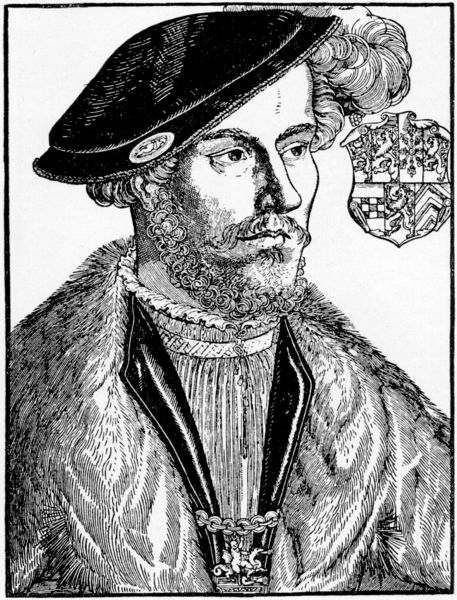
Titel: Bildnis von Herzog Wilhelm von Julich-Cleve-Berg
Künstler: Hans Brosamer
Institution: (Seriendruck)
Schlagwörter: feder, mann, weiß, grau, haar, hut, mund, nase, profil, schmuck, schwarz, zeichnung, blick, haube, alt, bart, hemd, jung, kappe, mütze, schnurrbart, augen, bluse, falten, federn, gesicht, hermelin, kragen, pelz, vollbart, bildnis, gilde, halskrause, portrait, porträt, mantel, reich, adel, augenbrauen, brosche, brustbild, bruststück, locken, rechts, renaissance, engel, fell, kopfbedeckung, holzschnitt, kette, grafik, graphik, kaiser, könig, ernst, büste, seitenansicht, augenbraue, dreiviertelprofil, medaillon, bayern, druck, druckgraphik, schwarz-weiss, radierung, stich, seite, scharz, schawrz, abzeichen, orden, herrscher, fürst, wappen, barett, pelzkragen, halbprofil, mittelalter, schwart, reichtum, adliger, gelehrter, löwe, dürer, verschluß, kupferstich, drachen, frühe neuzeit, albrecht, reformation, anstecker, theologe, wappenschild, aufnäher, scgwarz, theologie, marder, hamm, kleve, lilienhaspel, feser, peltkragen, 16. jahrhundert, schwaetweiss, +grafik, theologe+